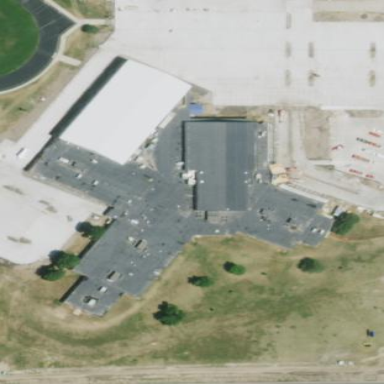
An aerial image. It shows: School building.